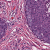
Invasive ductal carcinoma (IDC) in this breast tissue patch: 1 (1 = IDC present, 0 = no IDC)